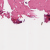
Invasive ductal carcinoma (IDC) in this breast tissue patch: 0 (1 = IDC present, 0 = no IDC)